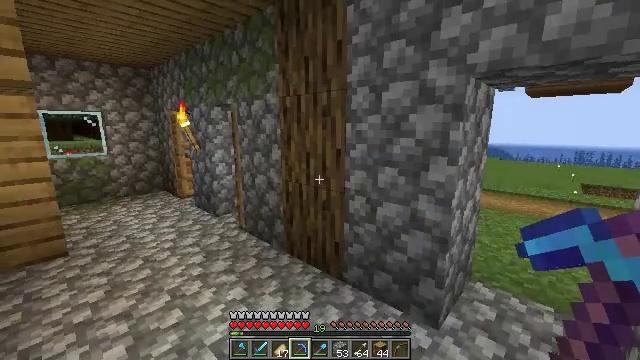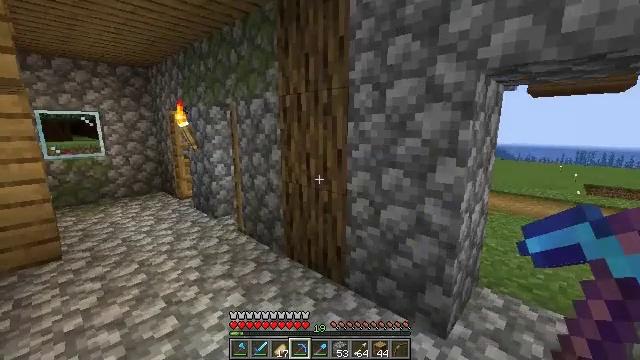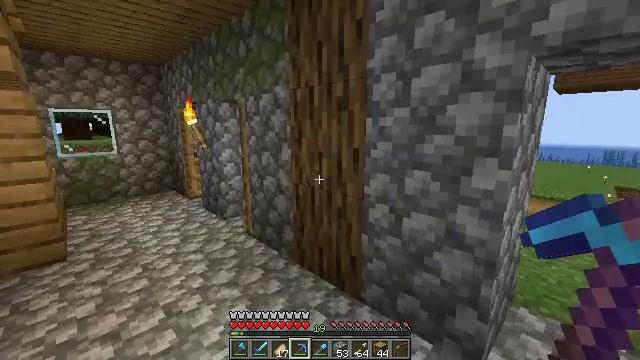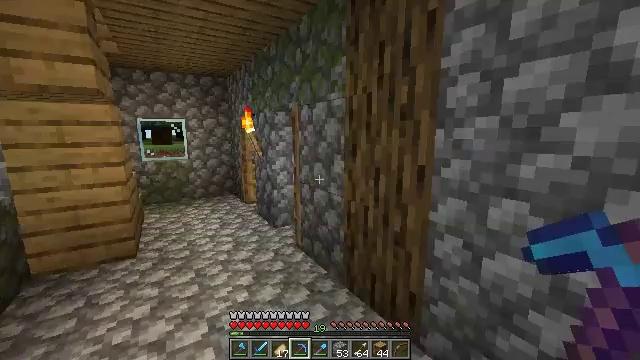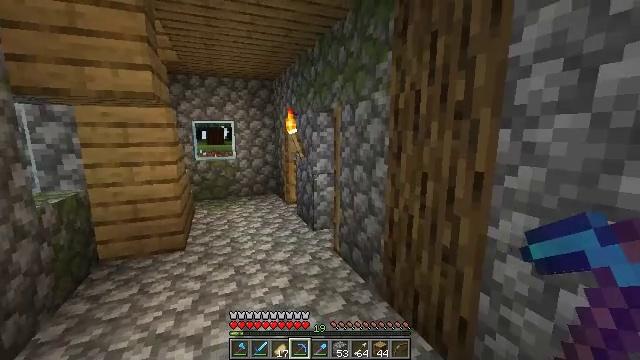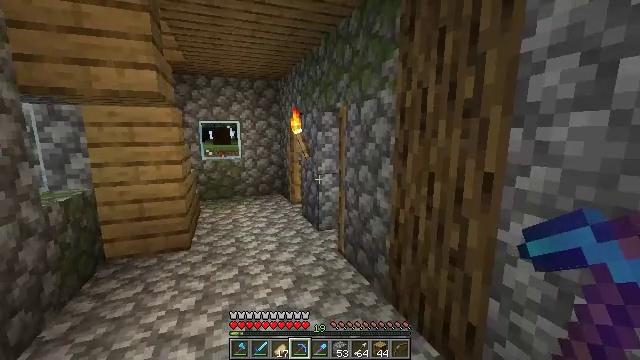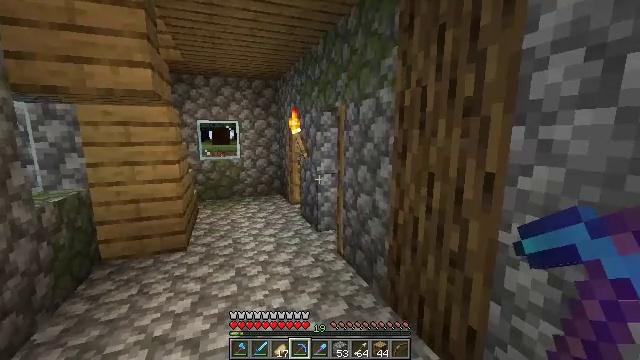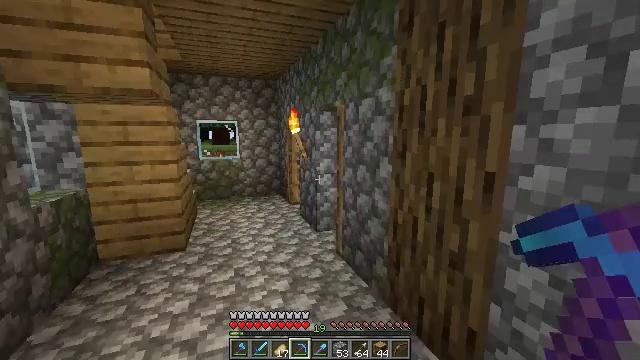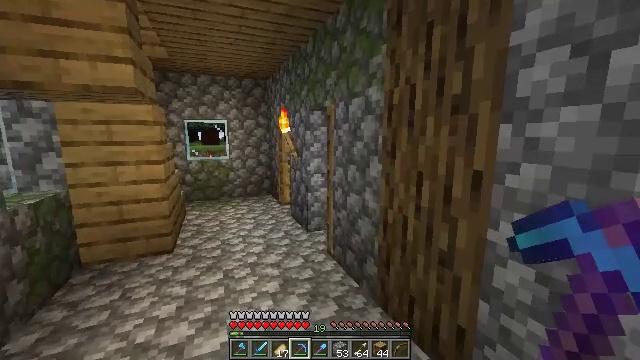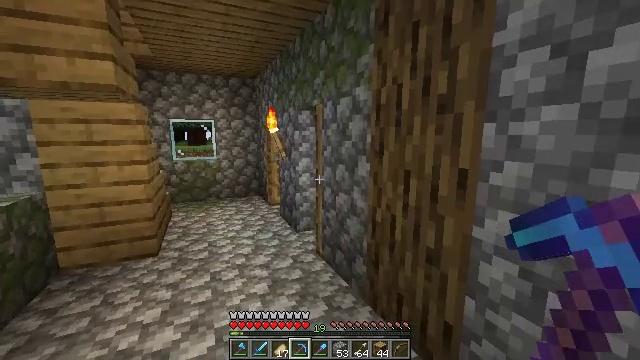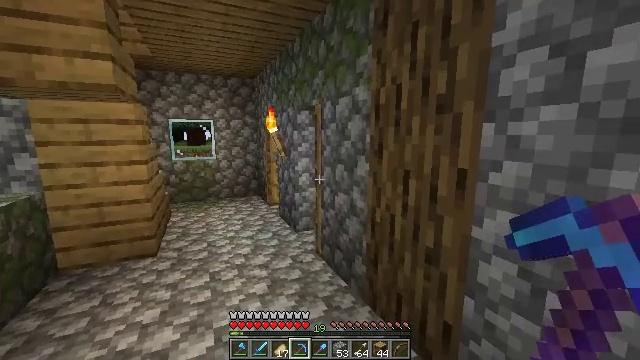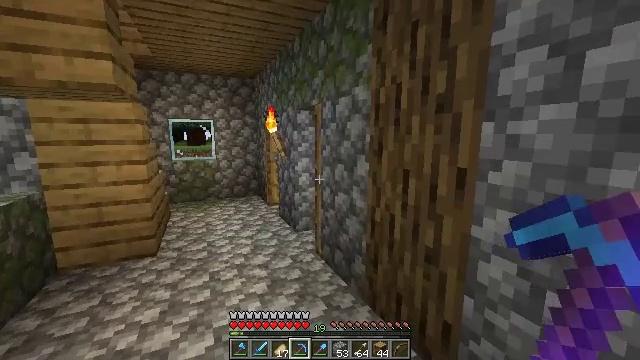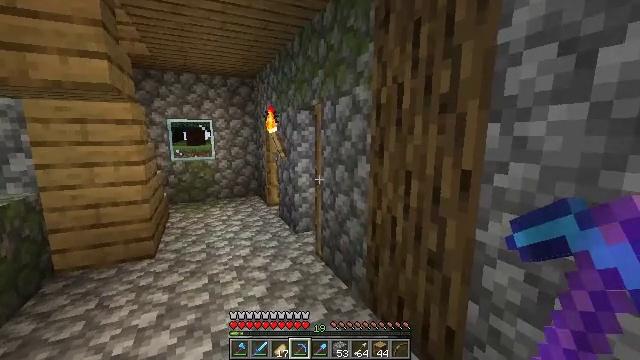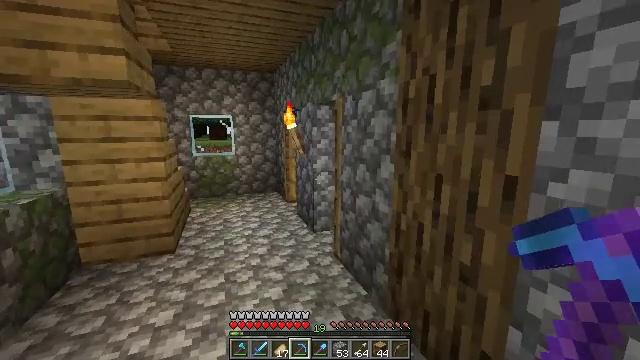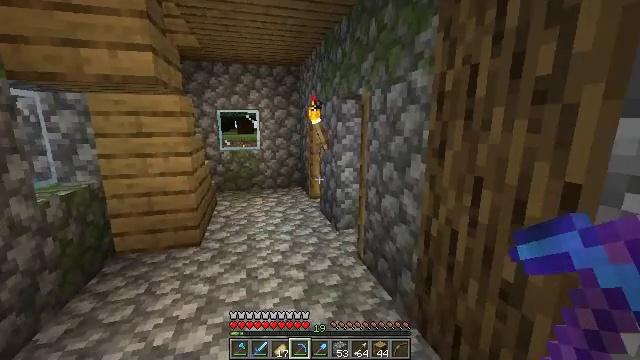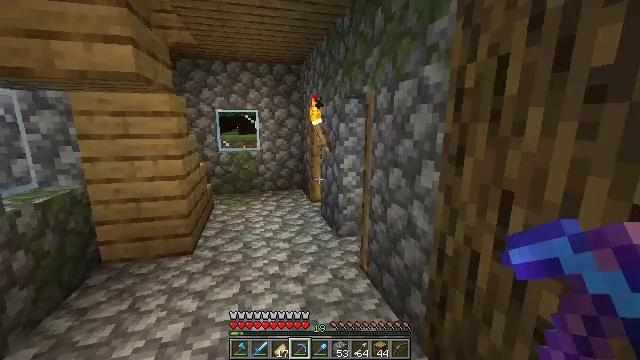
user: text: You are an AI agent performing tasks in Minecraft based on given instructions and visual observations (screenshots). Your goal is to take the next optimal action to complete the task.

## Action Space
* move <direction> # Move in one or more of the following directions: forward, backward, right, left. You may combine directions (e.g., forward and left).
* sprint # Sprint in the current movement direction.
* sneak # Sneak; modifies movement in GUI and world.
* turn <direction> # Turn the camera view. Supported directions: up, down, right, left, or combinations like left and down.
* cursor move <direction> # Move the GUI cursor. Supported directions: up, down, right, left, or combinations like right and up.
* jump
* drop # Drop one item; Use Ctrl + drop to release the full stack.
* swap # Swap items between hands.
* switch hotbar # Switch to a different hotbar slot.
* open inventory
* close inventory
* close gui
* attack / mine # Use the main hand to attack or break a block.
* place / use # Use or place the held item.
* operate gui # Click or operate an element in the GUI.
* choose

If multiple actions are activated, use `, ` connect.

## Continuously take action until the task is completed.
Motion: motion action
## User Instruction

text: Destroy the oak door to retrieve it.
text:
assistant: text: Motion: move forward
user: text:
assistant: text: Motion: move forward, turn left
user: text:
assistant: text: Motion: move forward, turn left and up
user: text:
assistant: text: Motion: turn left
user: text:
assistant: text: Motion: turn left
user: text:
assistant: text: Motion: no_op
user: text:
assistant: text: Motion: no_op
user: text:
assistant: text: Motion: turn right
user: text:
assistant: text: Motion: turn right
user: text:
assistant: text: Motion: no_op
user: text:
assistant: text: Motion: no_op
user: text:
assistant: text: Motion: move forward
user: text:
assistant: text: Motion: move forward, turn left and down
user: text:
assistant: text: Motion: move forward, turn left and down
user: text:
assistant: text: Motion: move forward
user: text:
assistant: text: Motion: move forward
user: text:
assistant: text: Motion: move forward
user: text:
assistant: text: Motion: move forward, turn right and down
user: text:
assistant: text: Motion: move forward
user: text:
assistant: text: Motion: no_op
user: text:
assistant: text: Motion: no_op
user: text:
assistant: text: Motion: no_op
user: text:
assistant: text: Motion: no_op
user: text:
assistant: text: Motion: no_op
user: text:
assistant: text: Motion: no_op
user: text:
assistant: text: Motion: no_op
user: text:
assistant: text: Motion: no_op
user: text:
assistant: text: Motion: no_op
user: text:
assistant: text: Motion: no_op
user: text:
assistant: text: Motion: no_op